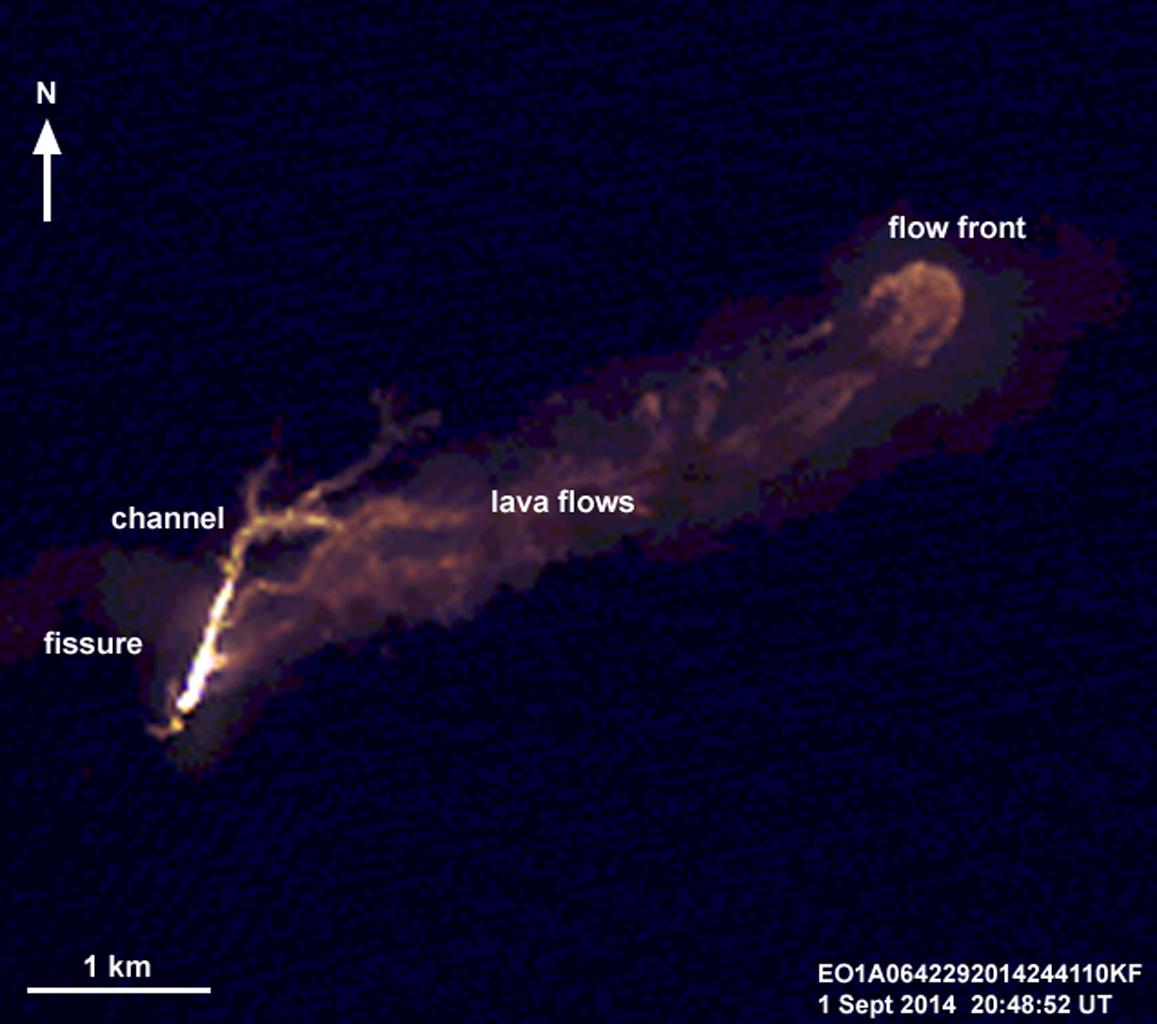
NASA Spacecraft Eyes Iceland Volcanic Eruption Earth, Earth Observing-1 EO-1